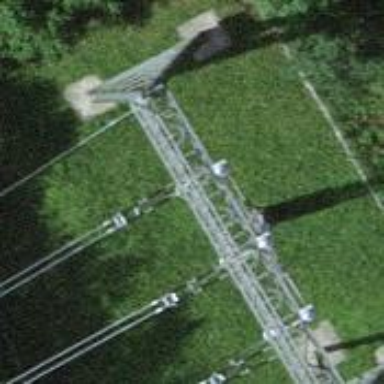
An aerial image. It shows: Insulator used in power equipment.